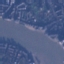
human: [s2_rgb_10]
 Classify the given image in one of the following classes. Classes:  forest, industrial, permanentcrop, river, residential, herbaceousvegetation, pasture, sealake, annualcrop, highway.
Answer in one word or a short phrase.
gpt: River